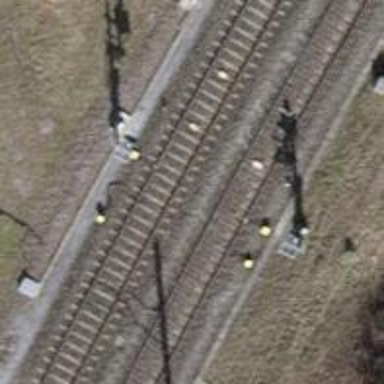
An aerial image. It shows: Railway signal.